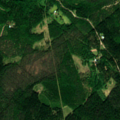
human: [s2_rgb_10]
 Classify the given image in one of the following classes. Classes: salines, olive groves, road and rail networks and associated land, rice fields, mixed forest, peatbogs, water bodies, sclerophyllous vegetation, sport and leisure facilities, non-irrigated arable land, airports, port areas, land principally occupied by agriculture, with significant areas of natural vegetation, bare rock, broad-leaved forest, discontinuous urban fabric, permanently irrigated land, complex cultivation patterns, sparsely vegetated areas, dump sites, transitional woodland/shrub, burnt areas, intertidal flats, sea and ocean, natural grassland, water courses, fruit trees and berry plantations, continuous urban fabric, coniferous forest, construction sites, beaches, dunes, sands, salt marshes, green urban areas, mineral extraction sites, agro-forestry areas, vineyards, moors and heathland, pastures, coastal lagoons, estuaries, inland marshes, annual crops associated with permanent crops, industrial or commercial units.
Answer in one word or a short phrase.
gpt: coniferous forest, mixed forest, transitional woodland/shrub